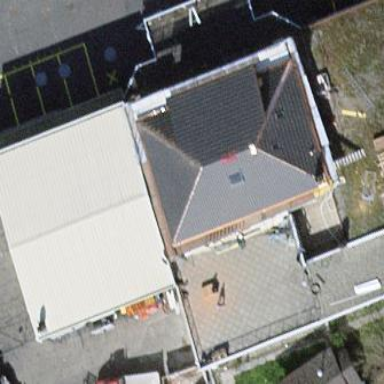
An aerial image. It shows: Building designated for providing fuel.